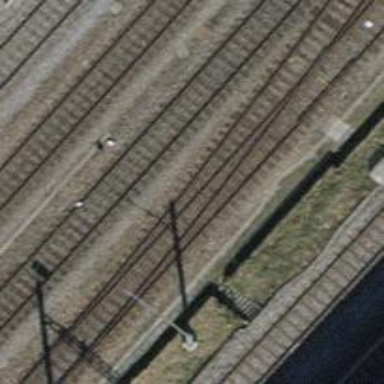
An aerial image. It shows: Railway track with electrified contact lines. This is siding track.